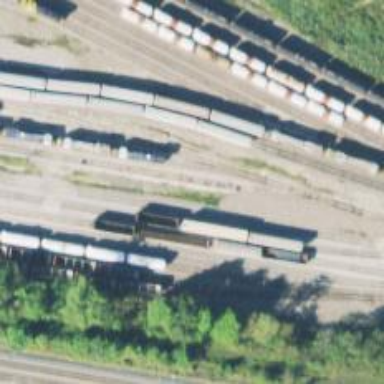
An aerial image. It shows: Railway yard in service.